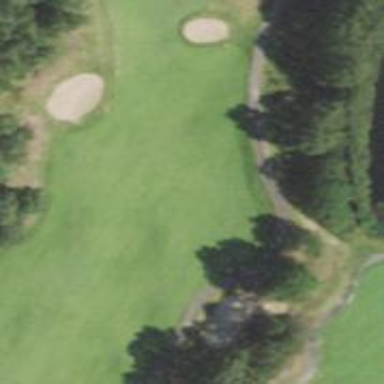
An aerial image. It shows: Golf hole.